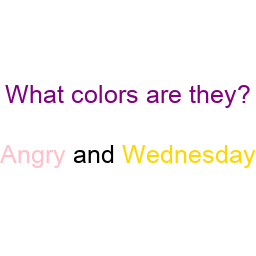
Color: pink, gold
Background color: white
Question text color: purple